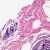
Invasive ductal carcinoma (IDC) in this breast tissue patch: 0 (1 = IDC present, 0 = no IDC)